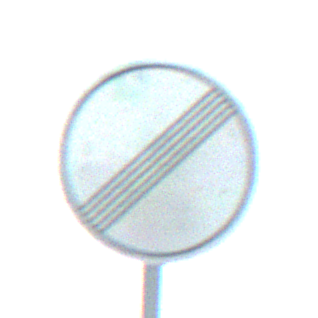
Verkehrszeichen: EndeSaemtlicherBegrenzungen
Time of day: MorningAfternoon
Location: Outdoor (Special)
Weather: Clear
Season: NotSpecified
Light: Natural